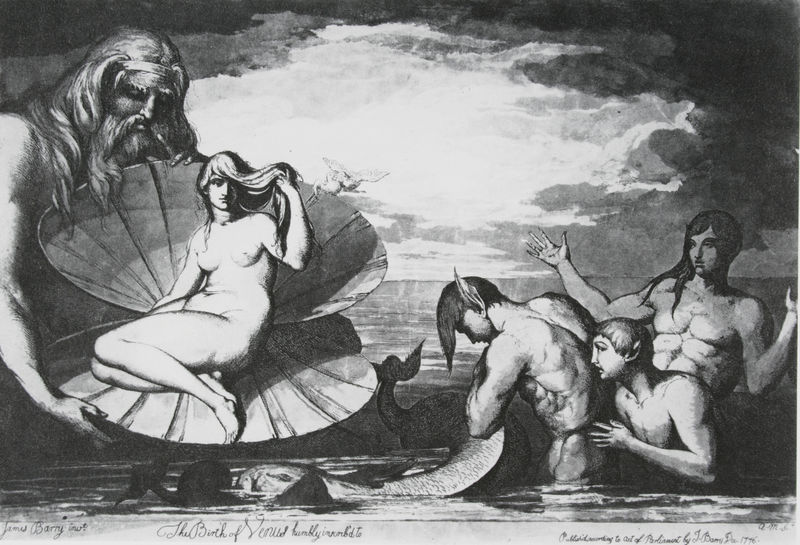
Titel: The Birth of Venus
Künstler: James Barry
Standort: London
Institution: British Museum
Schlagwörter: akt, dunkel, gott, gruppe, himmel, kopf, körper, mann, meer, nackt, schatten, wasser, weiß, wolken, fluss, see, ufer, brust, busen, frau, grau, haar, hell, licht, männer, rücken, schwarz, zeichnung, blick, dame, wolke, bart, jung, arme, mensch, vollbart, signatur, vögel, gewässer, haare, drei, ohren, schön, beine, schwanz, brüste, holzschnitt, schrift, grafik, signiert, haarband, weiblich, muskeln, bauch, nackte, ozean, leiber, druck, radierung, stich, titel, schwarzweiß, text, meerjungfrauen, beschriftung, schlange, mythologie, göttin, fisch, götter, zeus, faun, mischwesen, mythologisch, märchen, venus, meerjungfrau, muschel, gottheit, jupiter, kupferstich, elfen, nereiden, ungeheuer, feen, drachen, drache, fische, geburt, wolkenbruch, jünglinge, wunder, seeschlange, seeungeheuer, boticelli, fischschwanz, aphrodite, riese, neptun, meereswesen, poseidon, langes haar, geburt der venus, spitzohren, myth, milo, fischmänner, göter, neptunn, musekeln, b, barry, fischmännder, bart blick, götteer